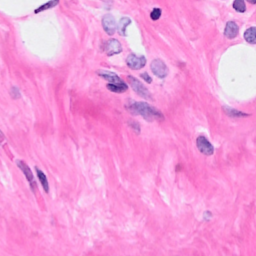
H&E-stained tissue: Breast